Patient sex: M
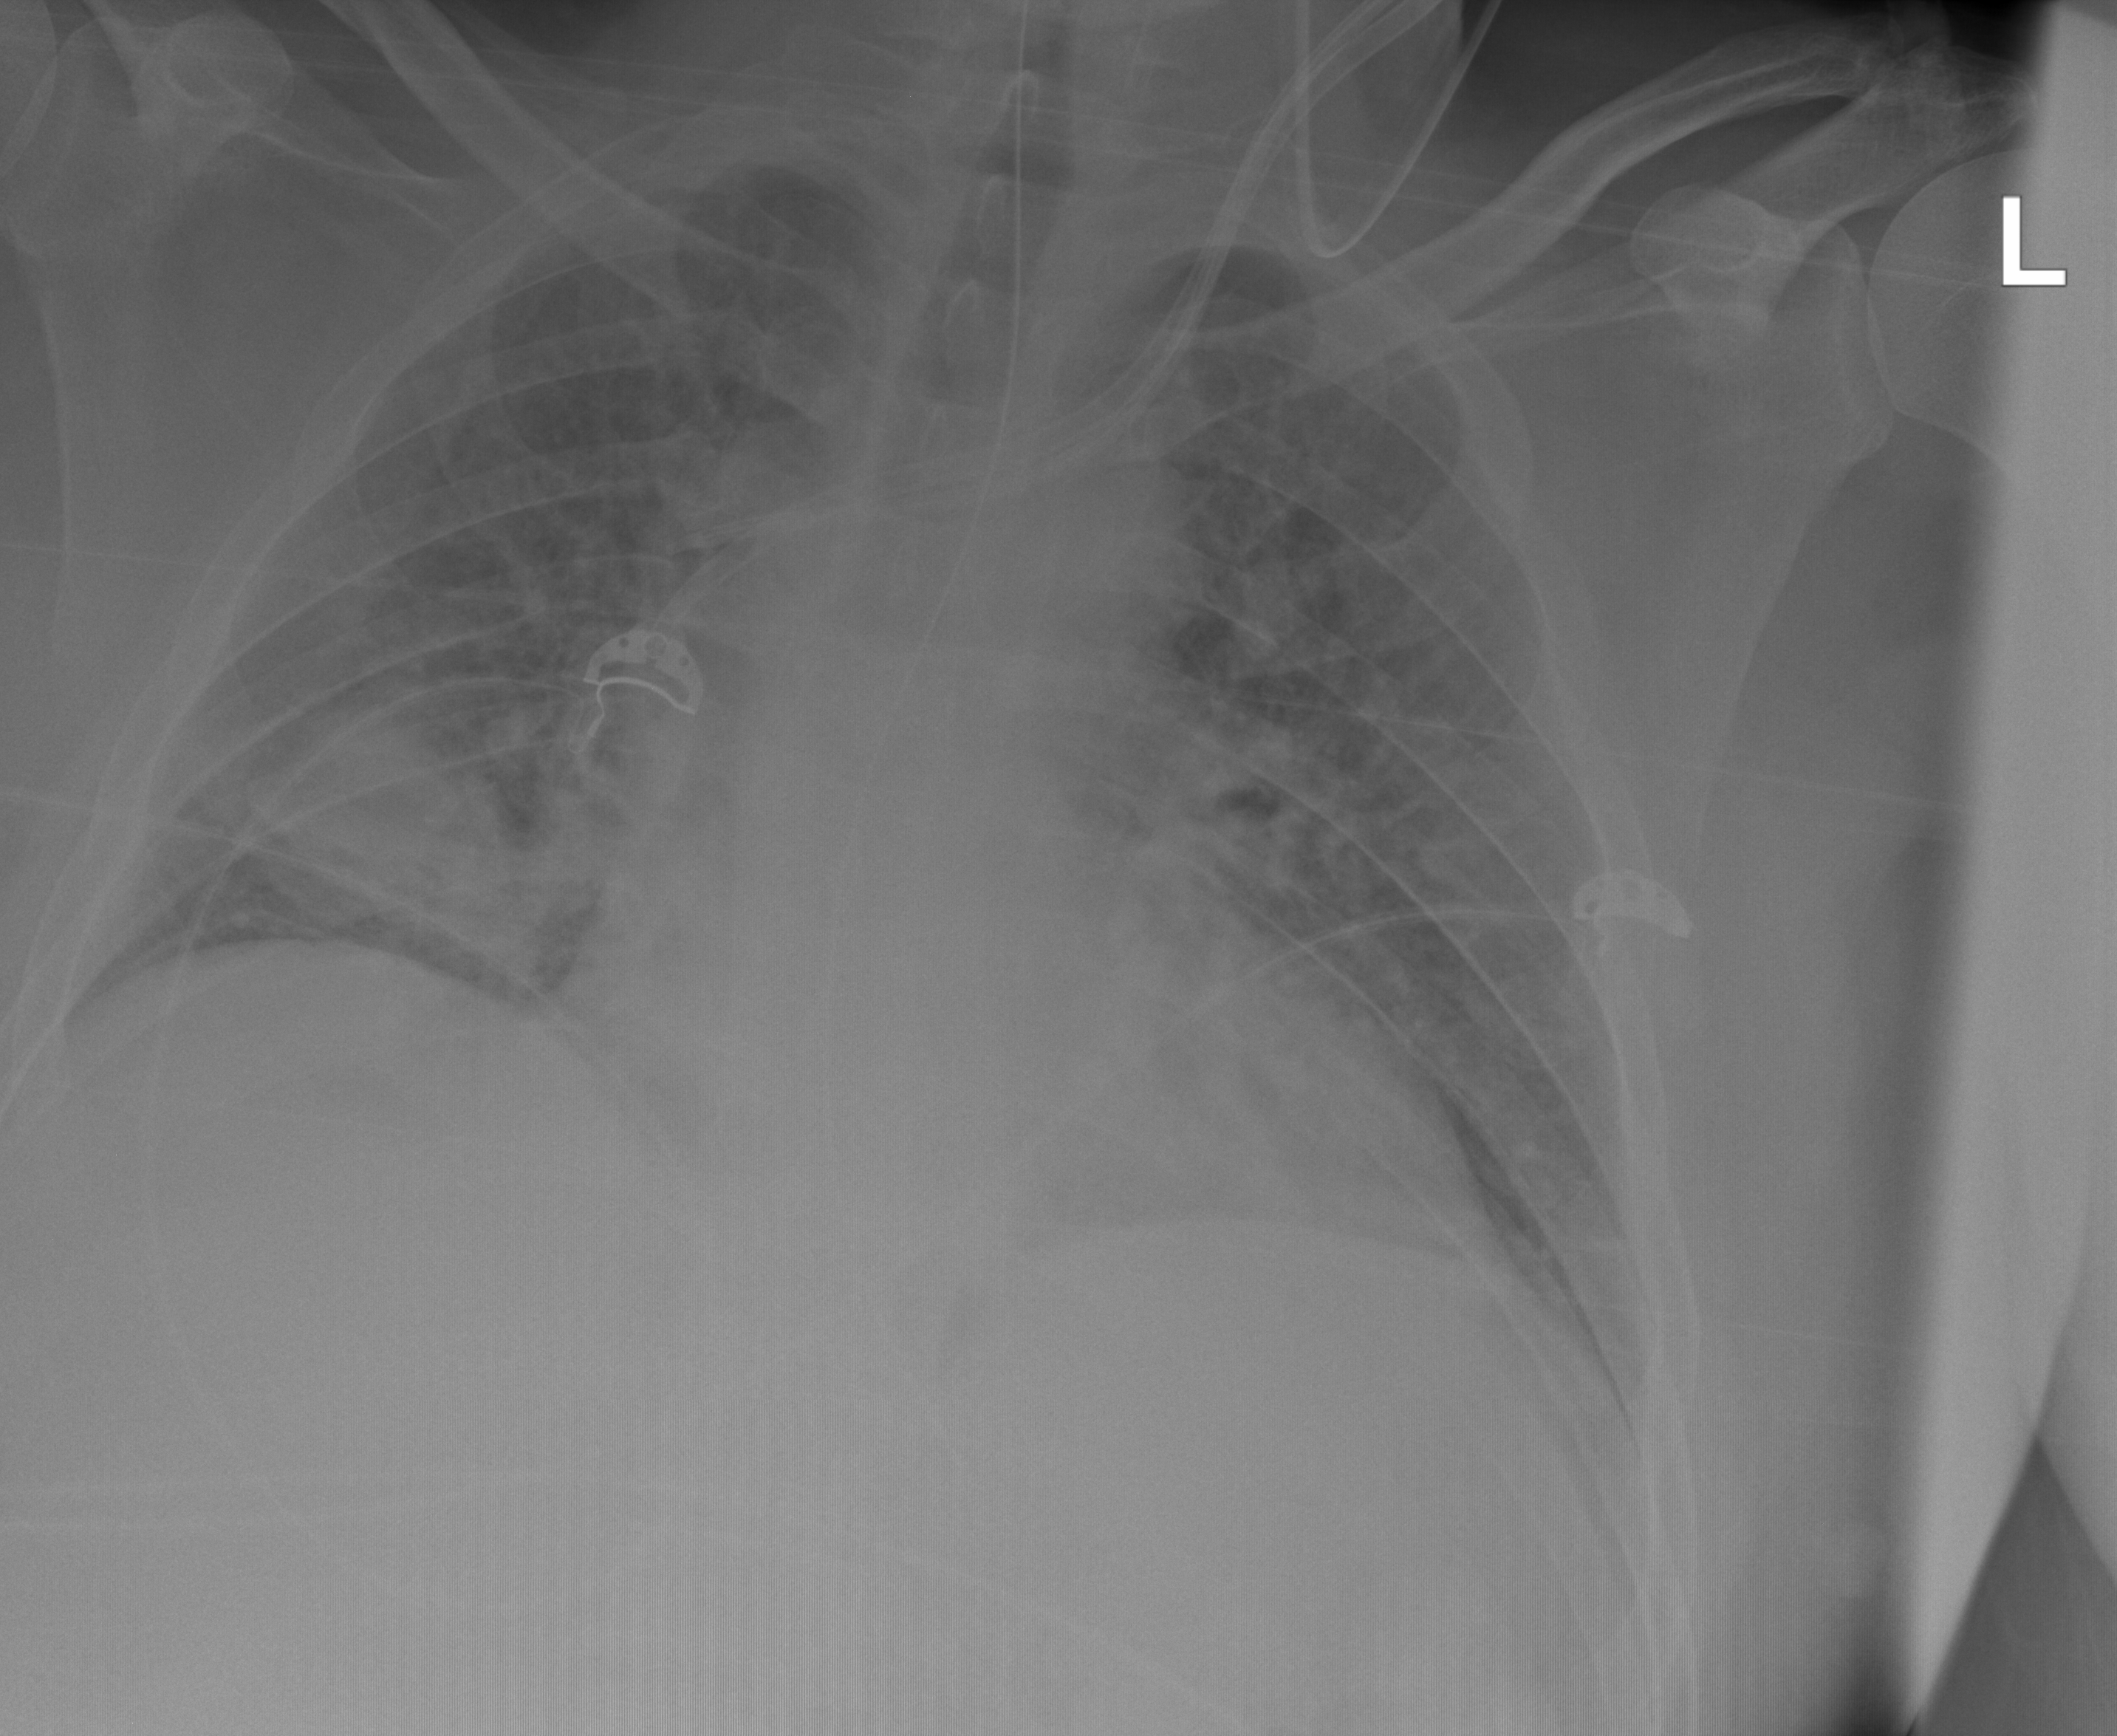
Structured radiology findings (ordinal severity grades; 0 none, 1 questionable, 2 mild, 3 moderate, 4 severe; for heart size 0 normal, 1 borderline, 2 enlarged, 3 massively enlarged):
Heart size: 2
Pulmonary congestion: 3
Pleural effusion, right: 2
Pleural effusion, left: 0
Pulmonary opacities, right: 3
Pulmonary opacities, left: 2
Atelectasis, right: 3
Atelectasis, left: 2